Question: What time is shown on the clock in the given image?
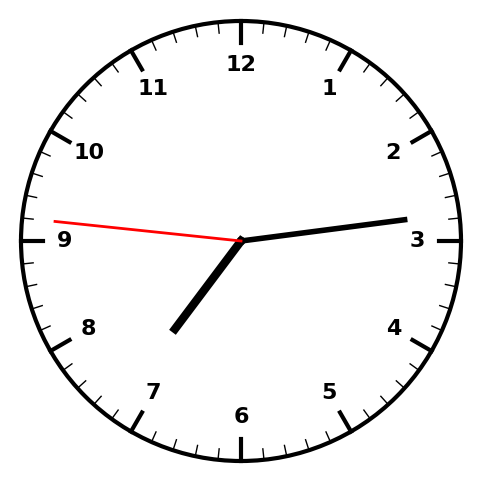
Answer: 07:13:46